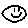
Label: smiley face